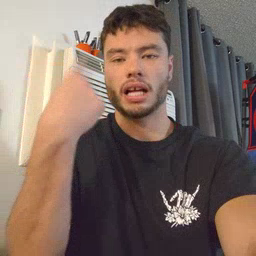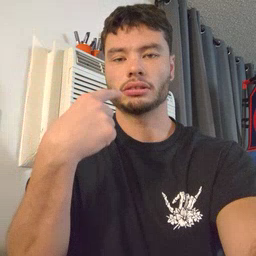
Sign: face